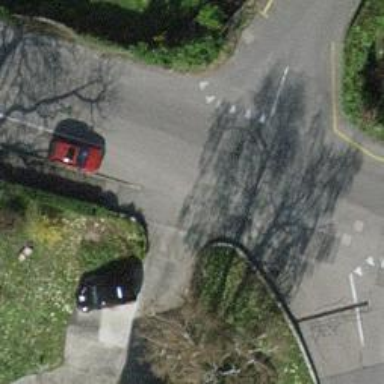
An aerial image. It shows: Kerb barrier.